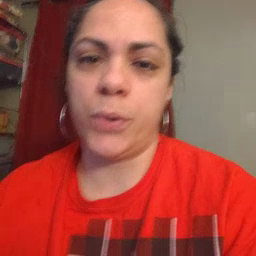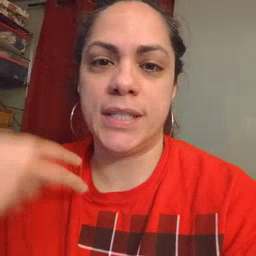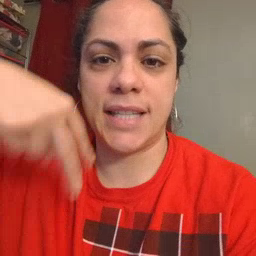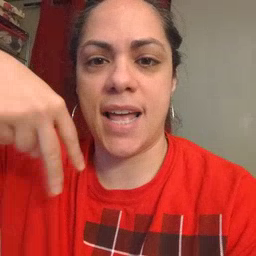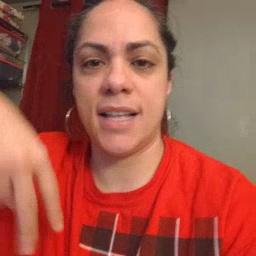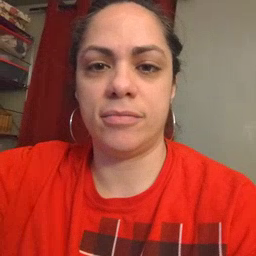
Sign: dance